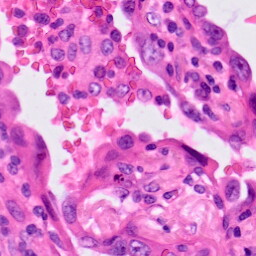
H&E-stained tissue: Lung